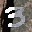
Label: 3